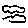
Label: cloud